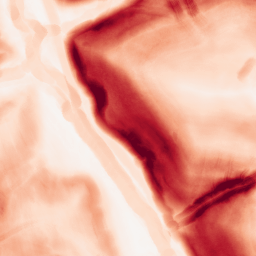
Category: morphological
Decomposition family: morphological_gradient
Decomposition parameters: size: 7
shape: disk
Upsampling method: sinc_blackman
Upsampling parameters: scale: 2
kernel_size: 16
Upsampling scale: 2